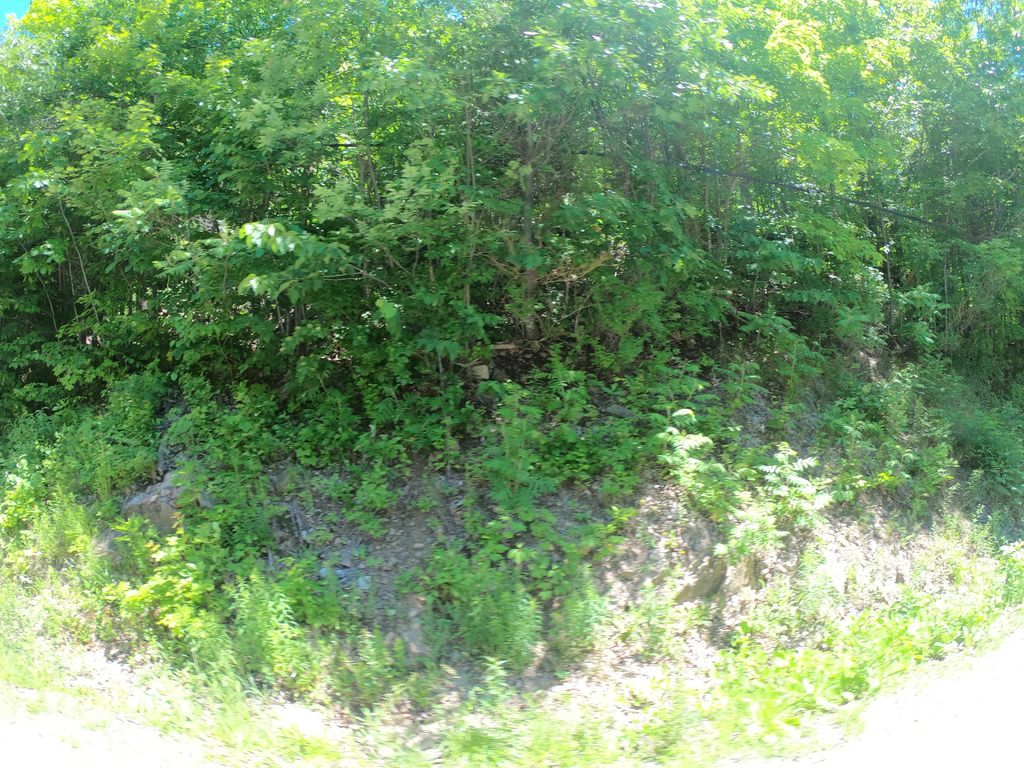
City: ottawa-gatineau